Field crop: tomato
Growth stage: 1
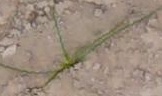
Species: cyperus